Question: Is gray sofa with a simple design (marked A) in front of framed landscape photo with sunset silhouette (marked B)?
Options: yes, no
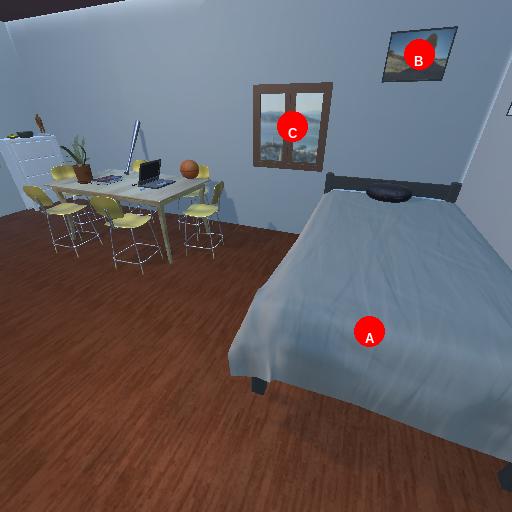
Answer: yes